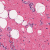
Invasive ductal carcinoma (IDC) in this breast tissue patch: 0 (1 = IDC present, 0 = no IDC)